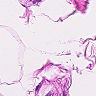
Metastatic tissue present: no